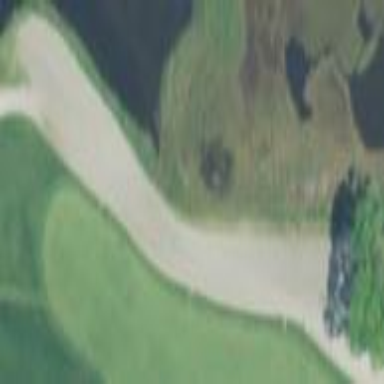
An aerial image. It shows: Golf bunker filled with sandy terrain.